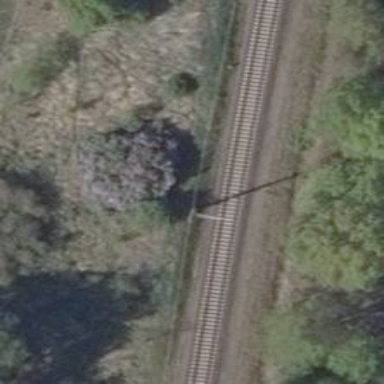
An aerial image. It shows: Railway milestone with catenary mast.